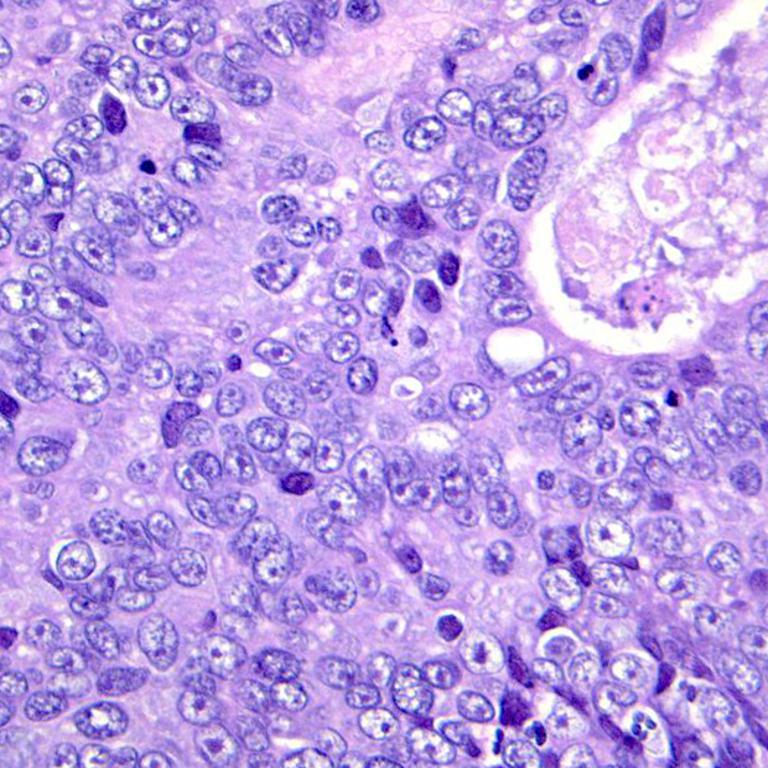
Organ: colon
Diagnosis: adenocarcinomas